Question: I'm developing an application and I want it to be full screen. As I want to change between different screens, I created a MDIParent and some MDIChilds. But when I say that I want to see it full screen I have this screen:

I have set properties to:
None
Maximized
And I have:
False
False
False
for both MDIParent and MDIChild. But I still have that control box showing...
How can I hide it??
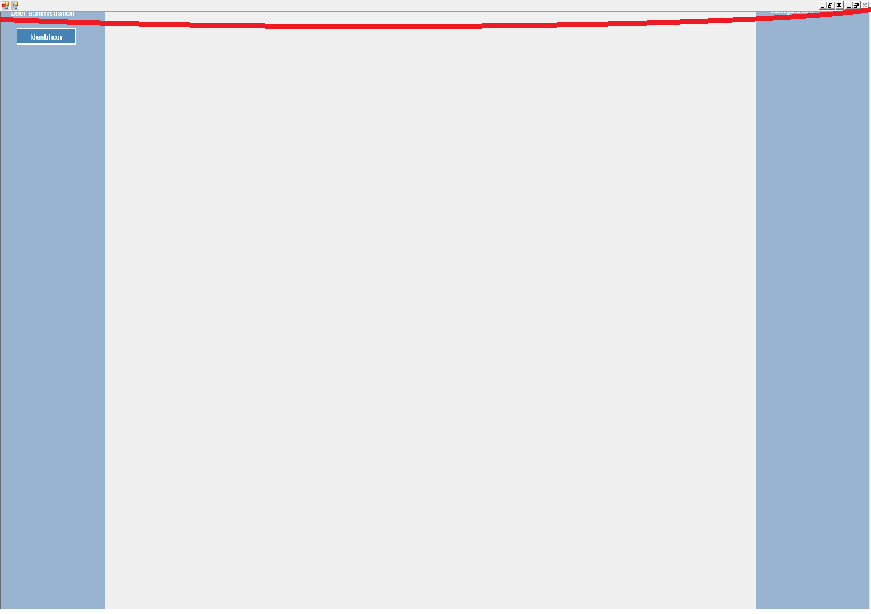
Answer: You may be able to do this by overriding the <URL> method.
Check out <URL> that you can apply.
Also check out the <URL> that you can apply.
For example (not answering your question but showing you how to change window styles):
'''
protected override CreateParams CreateParams
{
get
{
CreateParams param = base.CreateParams;
const int CS_DROPSHADOW = 0x00020000;
const int WS_CAPTION = 0xC00000;
param.ClassStyle = param.ClassStyle | CS_DROPSHADOW; // Turn on window shadow.
param.Style = param.Style & ~WS_CAPTION; // Turn off caption.
return param;
}
}
'''